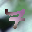
Label: 7